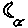
Label: moon